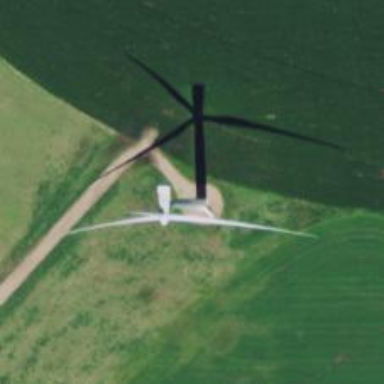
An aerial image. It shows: Wind generator using horizontal axis wind turbines.